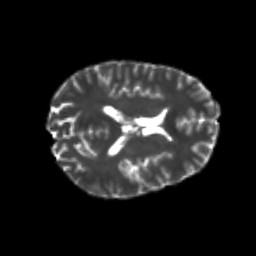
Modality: T2w
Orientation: axial
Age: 22
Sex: male
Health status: healthy
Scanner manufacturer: philips
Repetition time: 7.386 s
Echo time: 0.08599 s